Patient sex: M
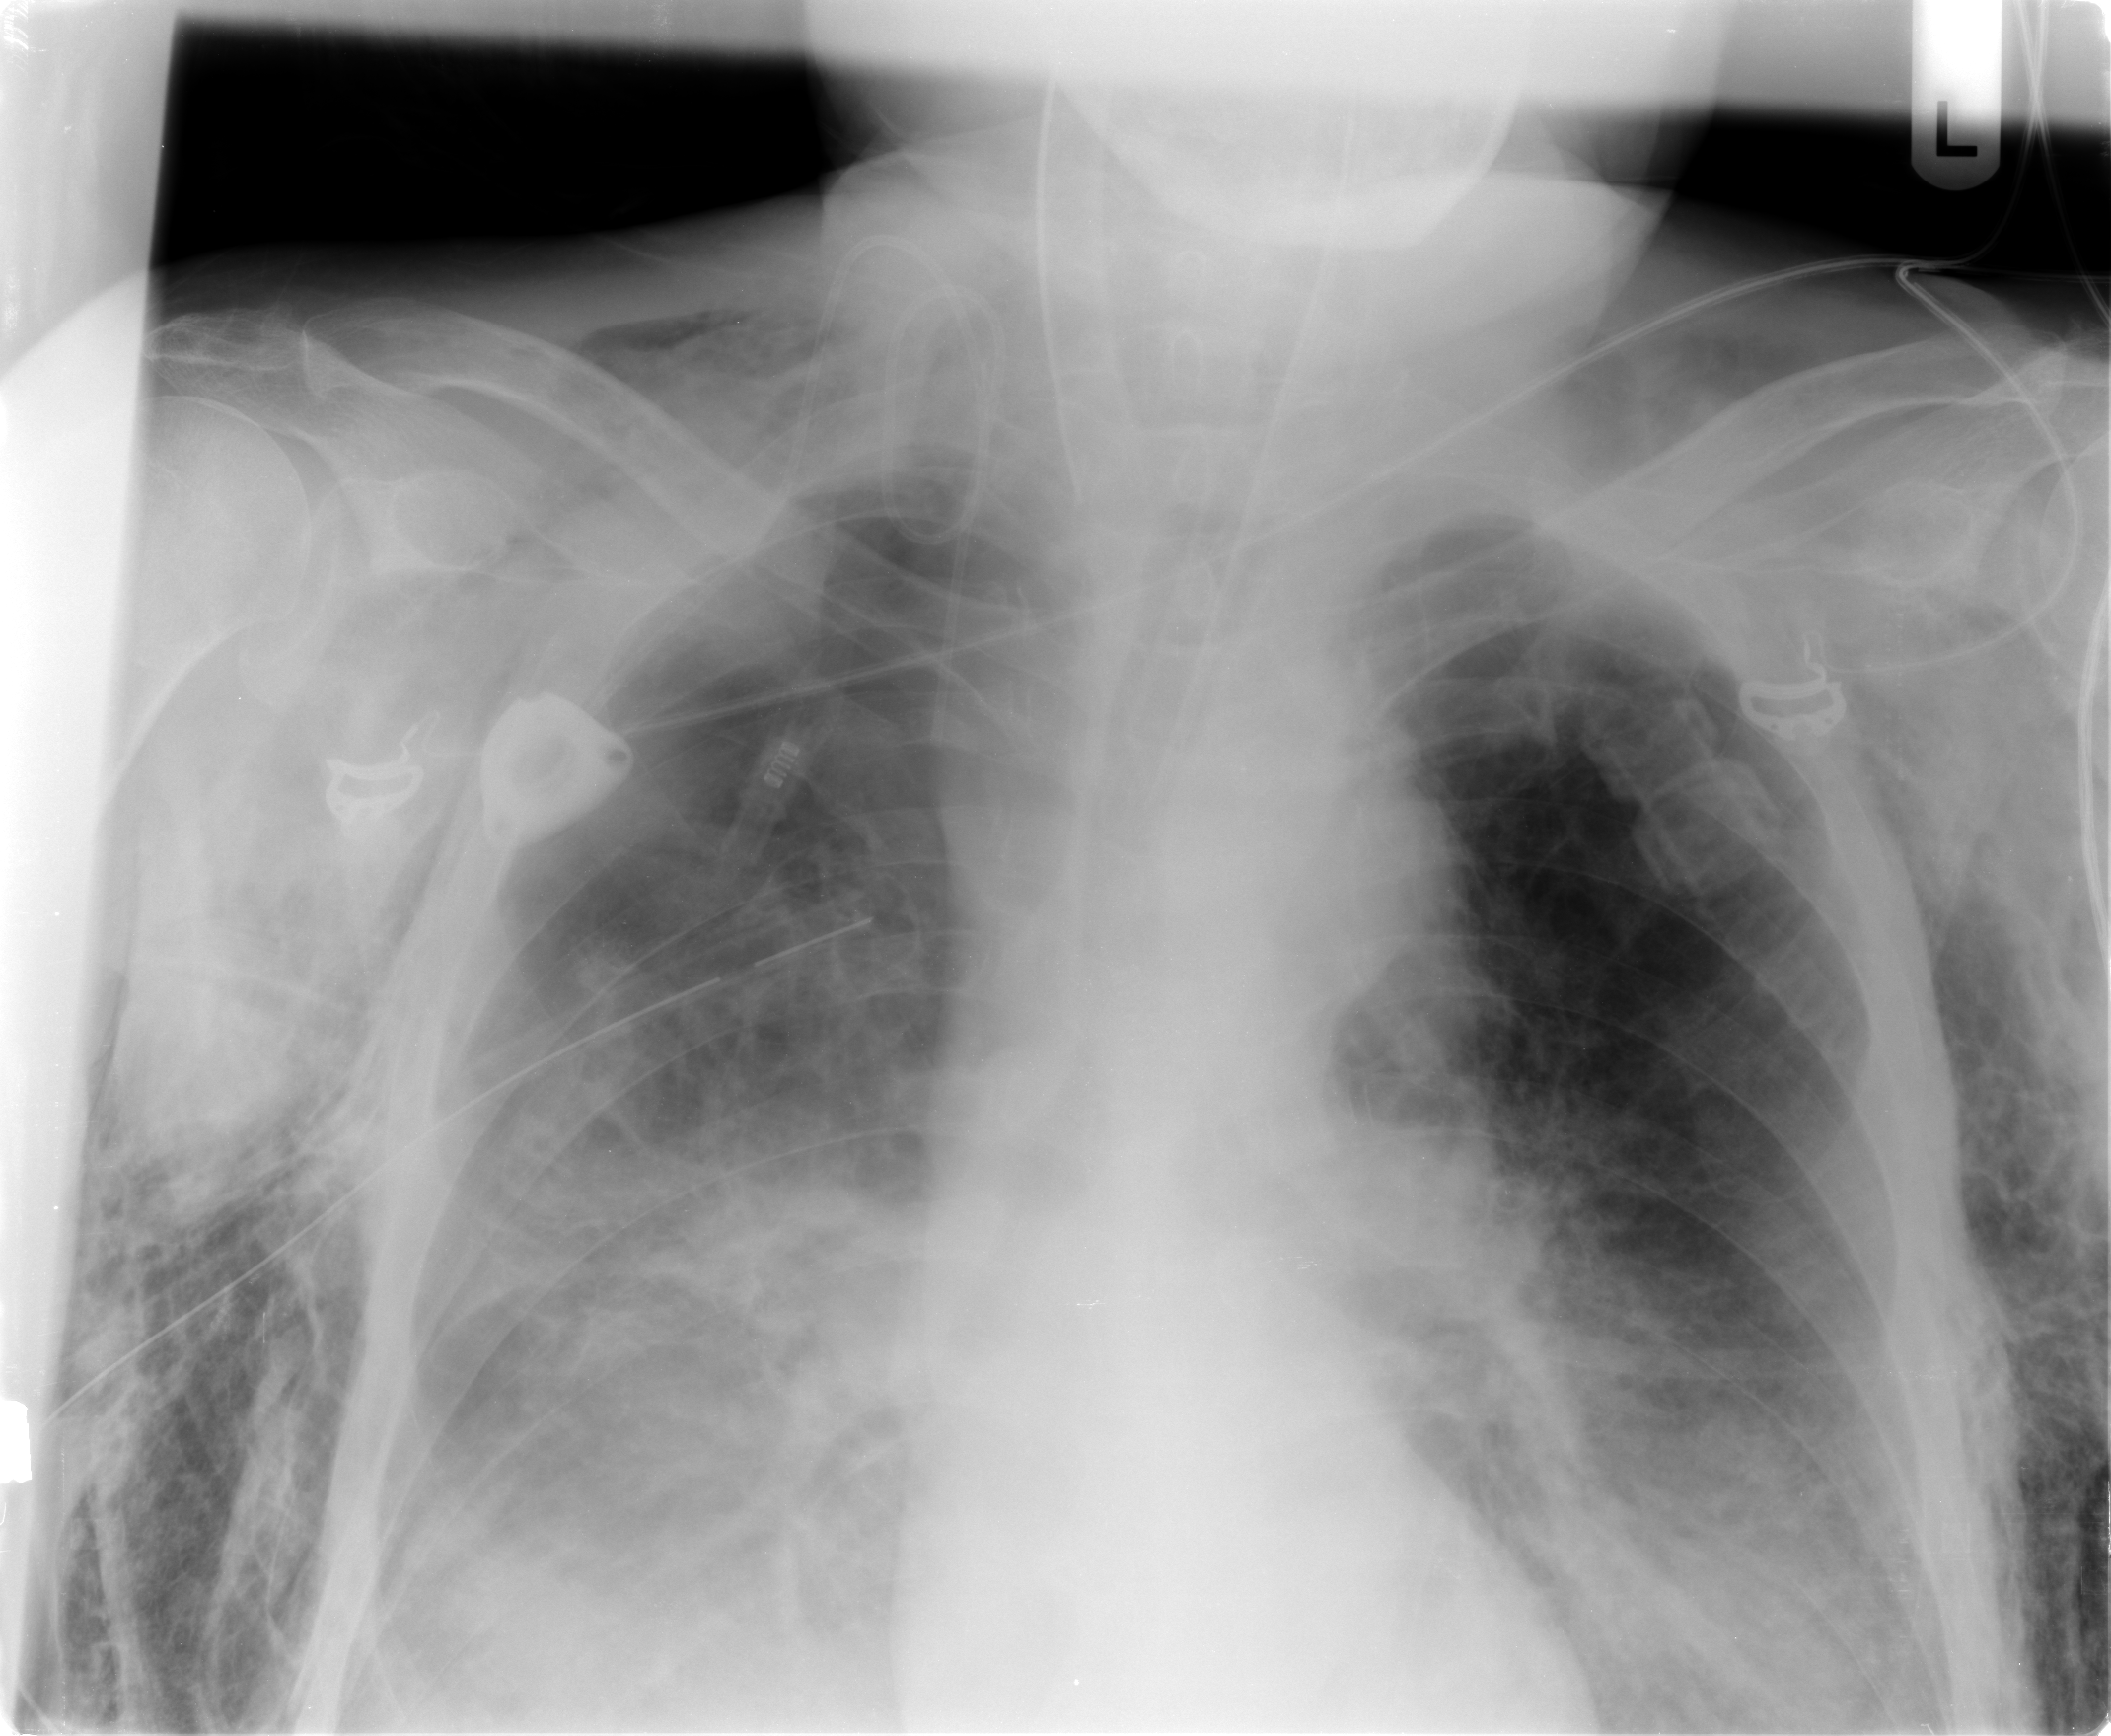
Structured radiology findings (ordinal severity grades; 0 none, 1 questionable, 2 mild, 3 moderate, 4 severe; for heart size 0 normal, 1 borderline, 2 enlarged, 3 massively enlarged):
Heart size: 0
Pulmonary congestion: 1
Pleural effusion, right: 2
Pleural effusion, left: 1
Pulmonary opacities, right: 2
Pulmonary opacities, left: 2
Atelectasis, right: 2
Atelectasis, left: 2